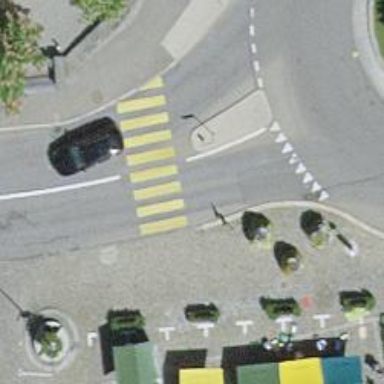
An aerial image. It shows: Uncontrolled road crossing with markings.